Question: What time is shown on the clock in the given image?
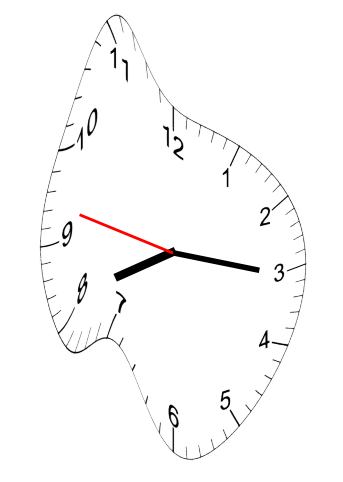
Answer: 08:15:47